Question: SmartGit worked fine for years. Suddenly won't start at all:

If I uninstall and reinstall, it's still the same. If I move or rename the folders in 'C:\Users\User\AppData\Roaming\syntevo\SmartGit', it's still the same.
If I run it as administrator it works.
This is SmartGit 6.5.8 in Windows 7 Pro 64-bit.
<URL> but no solution there, so trying here.
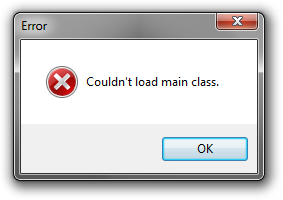
Answer: As it turned out, the problem was the 'TEMP'/'TMP' environment variables pointing to 'C:\Windows\Temp' where , but the administrator had. The 'smartgit.exe' tried to write a small '.jar' file there which failed and later could not be found.